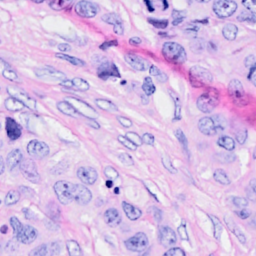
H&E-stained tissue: Breast